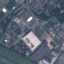
Land use / land cover class: Industrial